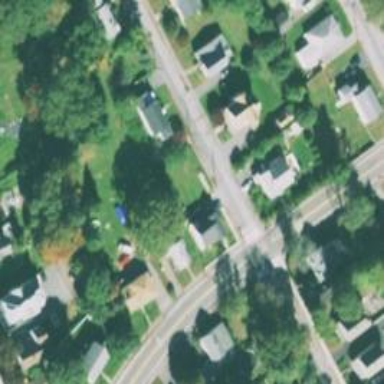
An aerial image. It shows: Road with stop sign.